Interaction volume radius: 10 \u00c5
Interaction volume height: 20 \u00c5
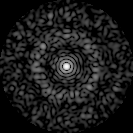
Disorder parameter: 0.8665